Question: I am using ASP.NET MVC and following the instructions on tutorial at ASP.NET website "getting-started-with-ef-using-mvc". I have an Equipment Class
'''
public class Equipment
{
[Key] public int EquipID { get; set; }
public string EquipName { get; set; }
public string EquipDescription { get; set; }
public string EquipSerialNumber { get; set; }
public string EquipImage { get; set; }
public string EquipManufacturor { get; set; }
public string EquipLocation { get; set; }
public string EquipCalibrationFreq { get; set; }
public virtual ICollection<Calibration> Calibrations { get; set; }
}
'''
and each Equipment class has one or more records. Below is my Calibration class.
'''
public class Calibration
{
[Key] public int RecID { get; set; }
public int EquipID { get; set; }
public DateTime CalibrationDate { get; set; }
public decimal? CalibrationCost { get; set; }
public String CalibratedBy { get; set; }
public String CalibrationCert { get; set; }
public DateTime NextCalibrationDue { get; set; }
public String ResponsibleSection { get; set; }
public virtual Equipment Equipment { get; set; }
}
'''
Now on my Index page for Equipment I am showing related Calibration records (Master-Details). Have a look below:

So in the column [Calibration Certificate] instead path to document, I want to show a Link to document, which shall open the document either in browser or in associated program.
This is the markup for that child calibration records
'''
@foreach (var item in Model.Calibrations)
{
<tr>
<td>@Html.DisplayFor(modelItem => item.CalibrationDate)</td>
<td>@Html.DisplayFor(modelItem => item.CalibratedBy) </td>
<td>@Html.DisplayFor(modelItem => item.CalibrationCost)</td>
<td>@Html.DisplayFor(modelItem => item.NextCalibrationDue)</td>
<td>@Html.DisplayFor(modelItem => item.CalibrationCert) </td>
'''
}
Please help me how can I make this a Link to document and the LinkTitle should show the documentName.
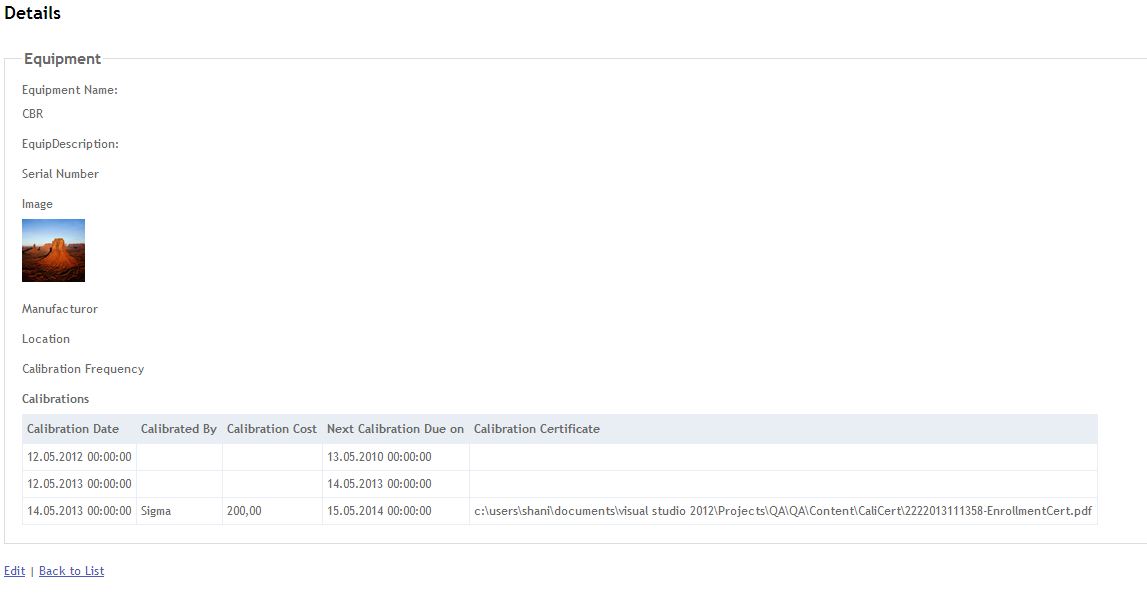
Answer: First you should be using Action method as given below
'''
@if (item.Certificate != null)
{
<a href = @Url.Action("ViewCertificate", new { fileName = item.Certificate }) > <img src = "@Url.Content("~/Images/attachment.png")" alt = "attachment" /> </a>
}
'''
In place of the attachment image you can put some text saying 'view certificate' as well.
Action method to support file view
'''
public ActionResult ViewCertificate(string fileName)
{
try
{
var fileStream = System.IO.File.OpenRead(Server.MapPath("~/Certificates/" + fileName));
return File(fileStream , "application/pdf", fileName);
}
catch
{
throw new HttpException(404, "Certificate does not found " + fileName);
}
}
'''